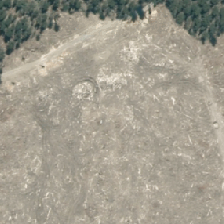
Land cover: harvested_forest